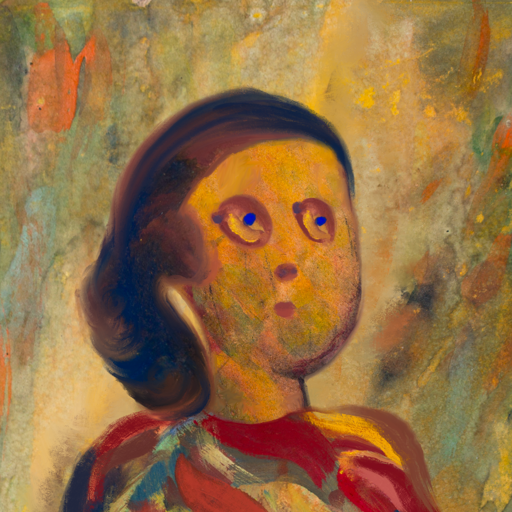
Background: Comrade, Head And Neck Side: Gypsy_Mother, Face Side: Mother_And_Son_Son, Bust: Mother_And_Son_Son, Hair Side: Mother_And_Son_Son, Head Accessory: Blank, Second Necklace: Blank, Necklace: Blank, Baby: Blank